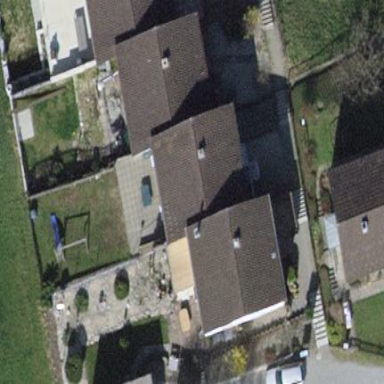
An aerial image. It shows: Terrace building.